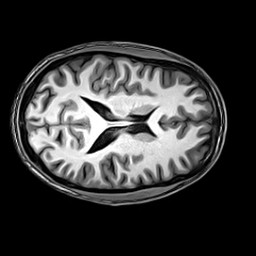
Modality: T1w
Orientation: axial
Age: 25
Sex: male